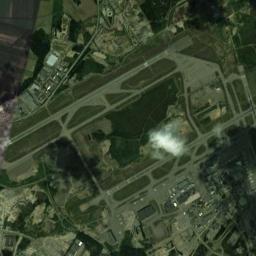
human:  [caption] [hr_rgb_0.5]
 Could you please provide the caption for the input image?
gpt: An airport is surrounded by many buildings and fields .

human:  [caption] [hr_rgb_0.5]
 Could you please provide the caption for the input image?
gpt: There are many buildings near the airport, And no vegetation near the airport .

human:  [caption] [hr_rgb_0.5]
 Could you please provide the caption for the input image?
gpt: An airport with some staggered runways on the lawn and some buildings arranged neatly beside .

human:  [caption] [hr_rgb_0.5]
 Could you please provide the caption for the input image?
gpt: A huge complex airport with many runways and buildings is surrounded by a residential area and green spaces, With a white cloud in the air .

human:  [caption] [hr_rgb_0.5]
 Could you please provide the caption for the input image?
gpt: The grass of the airfield is divided into different sizes by the road .